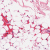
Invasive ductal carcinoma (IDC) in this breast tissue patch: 0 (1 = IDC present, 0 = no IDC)